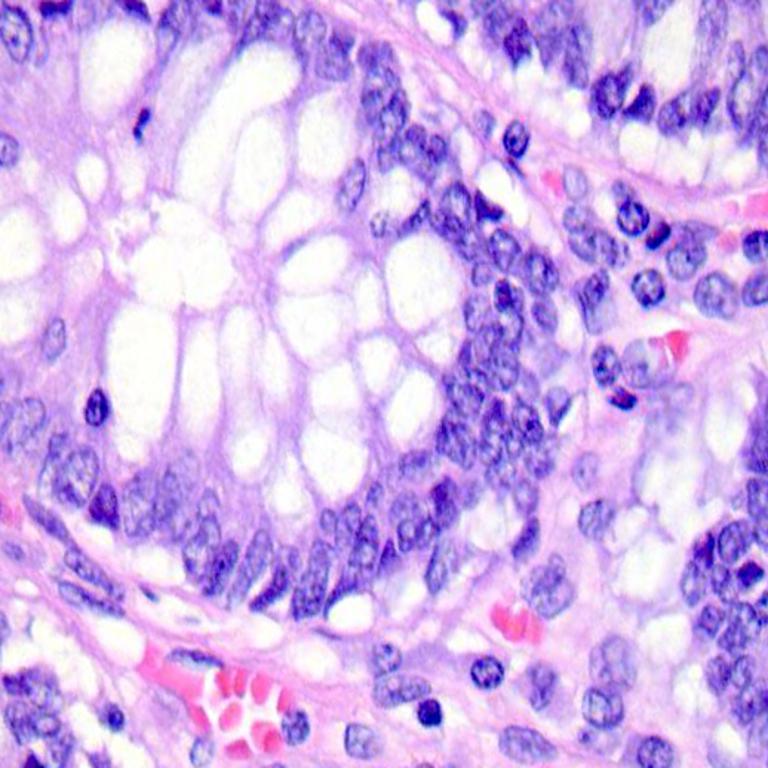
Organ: colon
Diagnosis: benign